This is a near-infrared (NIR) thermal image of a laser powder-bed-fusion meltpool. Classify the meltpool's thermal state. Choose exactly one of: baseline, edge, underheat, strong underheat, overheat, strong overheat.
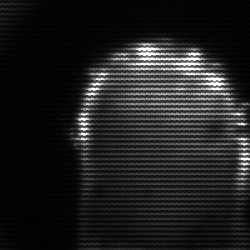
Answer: baseline